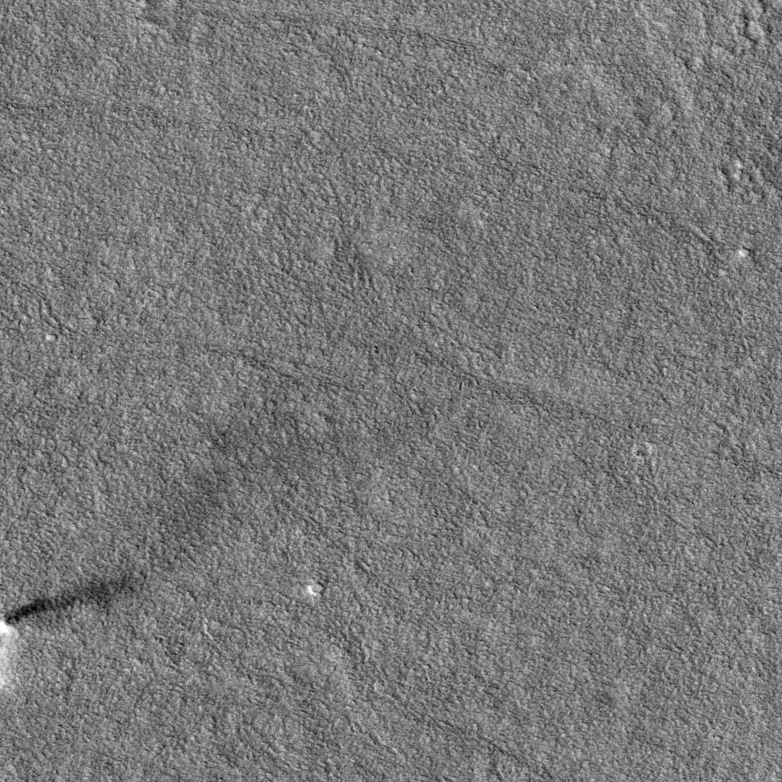
Label: dustdevil